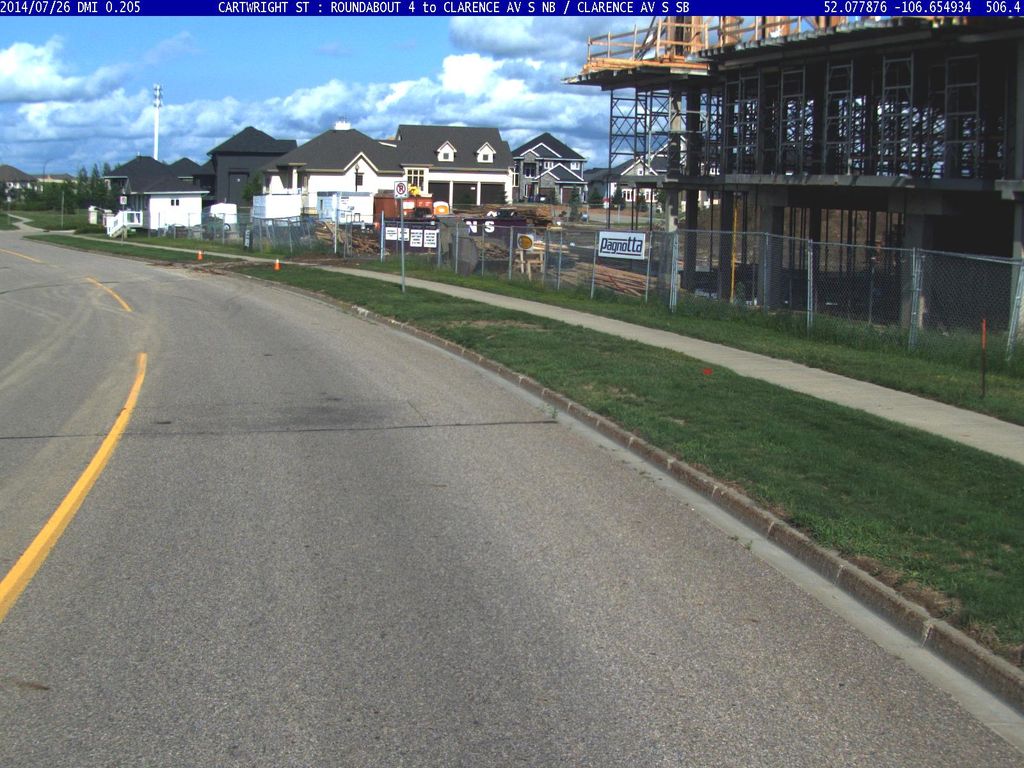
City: saskatoon